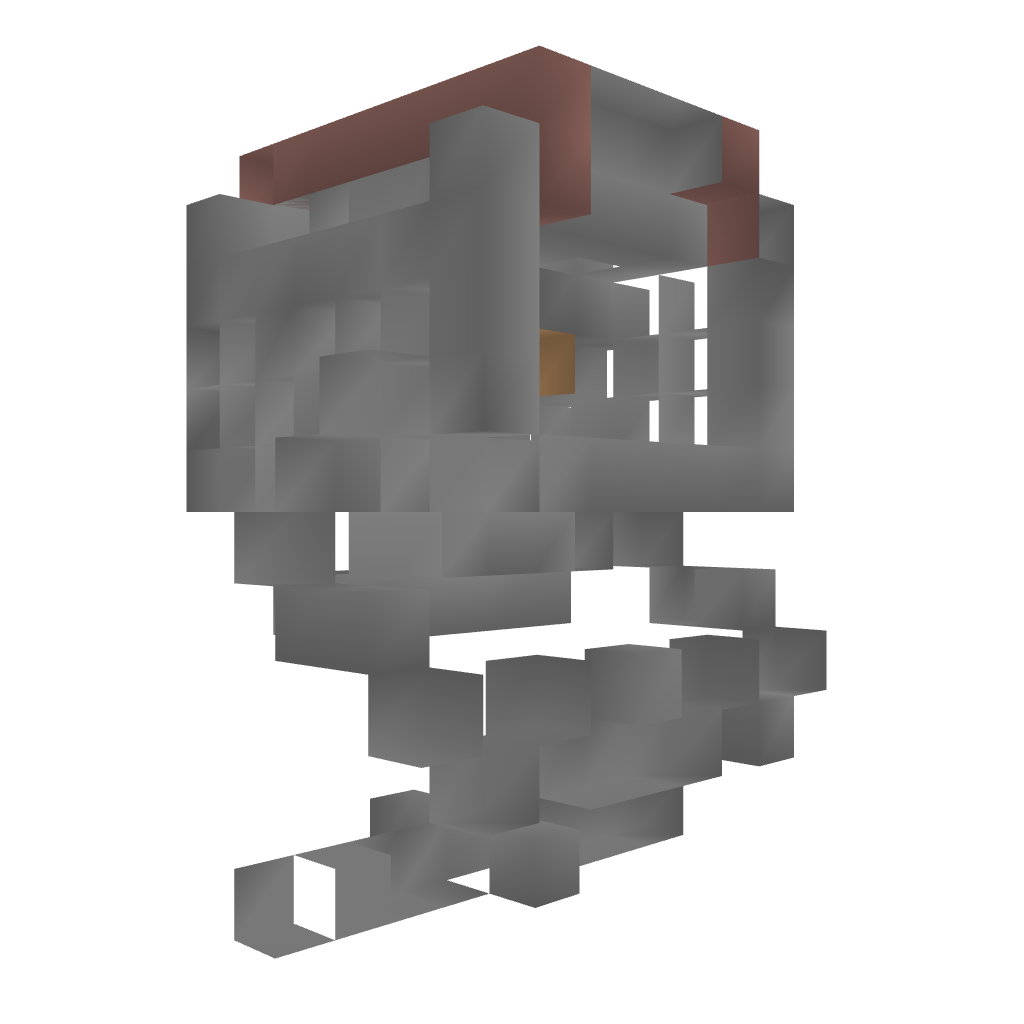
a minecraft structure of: improved  redstone door bad low quality